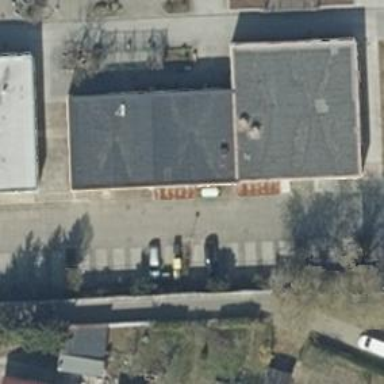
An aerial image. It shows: Post office.